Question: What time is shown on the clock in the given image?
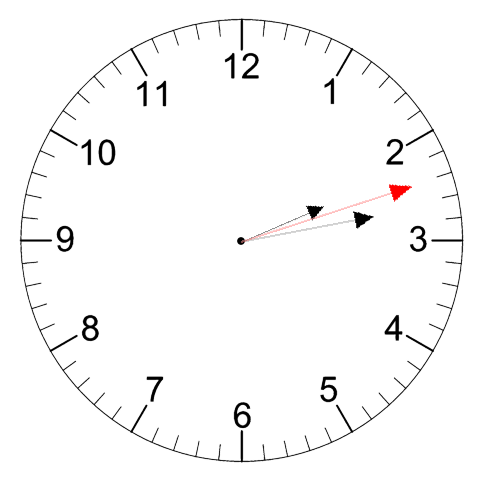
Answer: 02:13:12